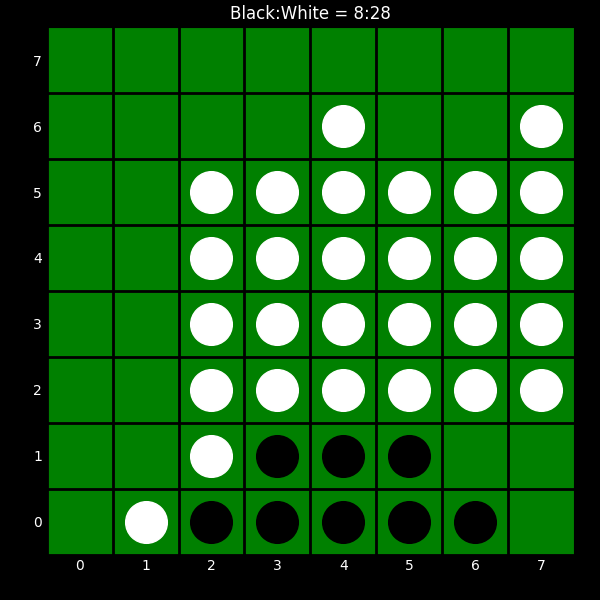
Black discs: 8
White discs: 28